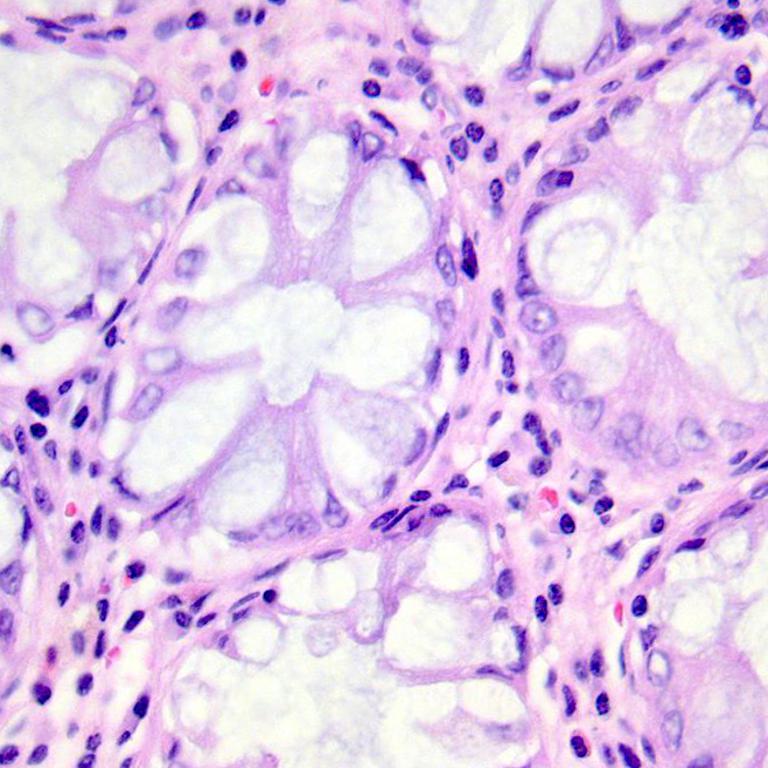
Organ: colon
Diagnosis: benign